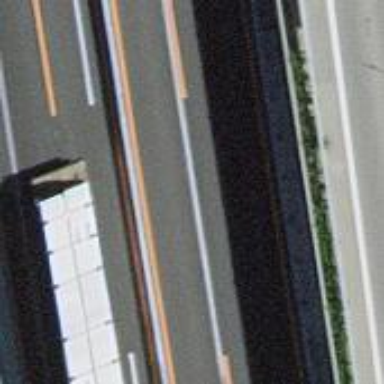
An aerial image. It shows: Asphalt motorway.